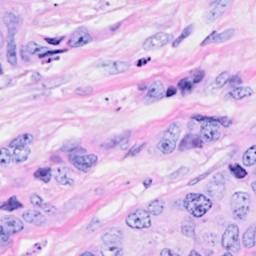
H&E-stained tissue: Breast